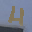
Label: 4